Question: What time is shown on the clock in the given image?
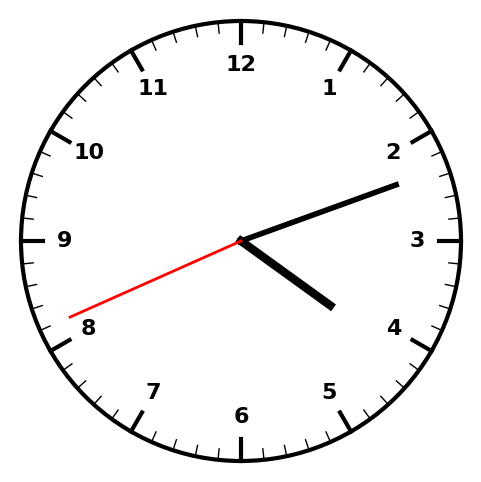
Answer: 04:11:41